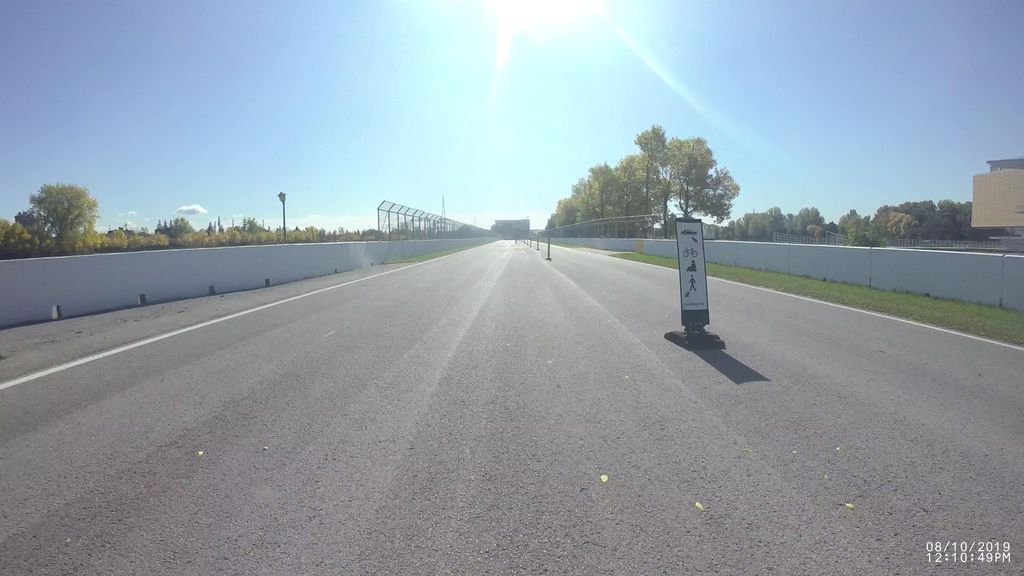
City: montreal